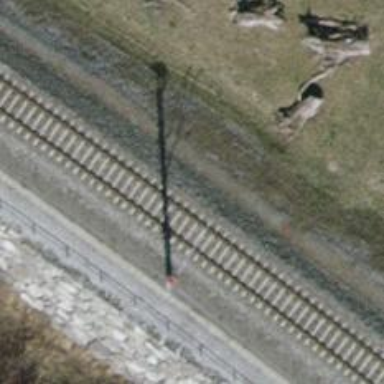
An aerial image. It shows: Main railway track on embankment with electrified contact lines.